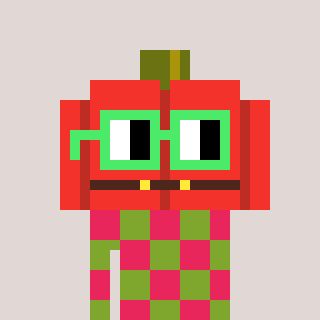
a pixel art character with square light green glasses, a pumpkin-shaped head and a slimegreen-colored body on a warm background